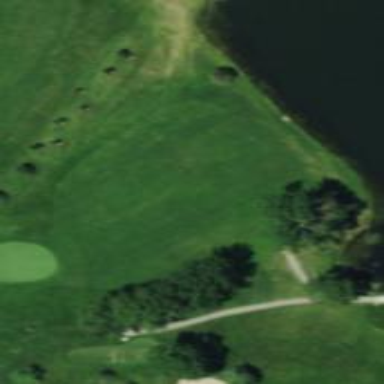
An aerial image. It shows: Golf rough area.